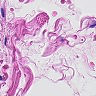
Metastatic tissue present: no